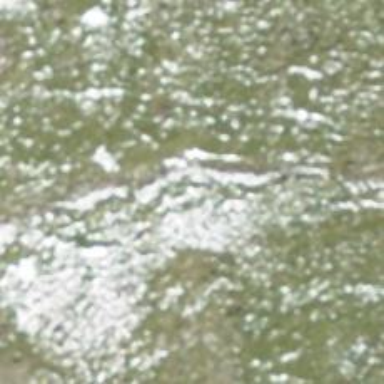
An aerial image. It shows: Path on the ground.